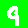
Digit: 9